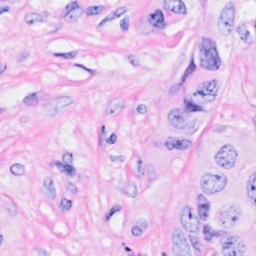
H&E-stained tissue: Breast